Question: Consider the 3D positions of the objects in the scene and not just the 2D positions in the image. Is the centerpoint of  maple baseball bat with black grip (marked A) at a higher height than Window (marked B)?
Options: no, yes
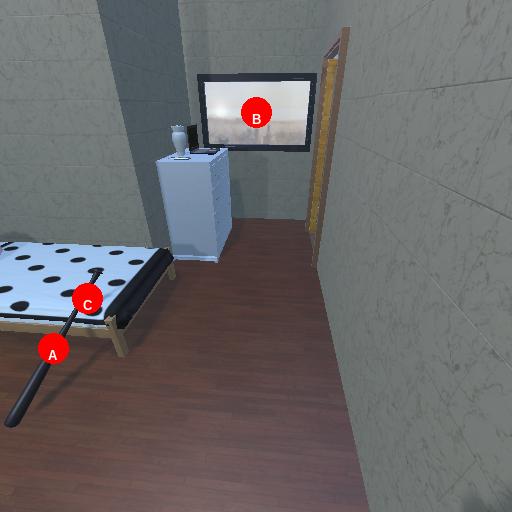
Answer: no